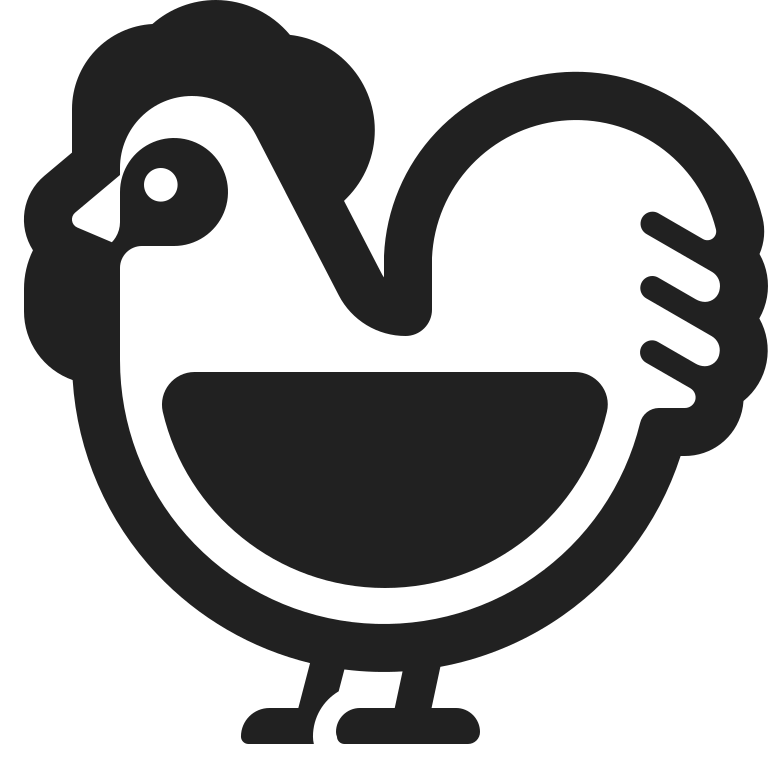
rooster high contrast